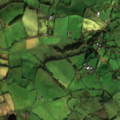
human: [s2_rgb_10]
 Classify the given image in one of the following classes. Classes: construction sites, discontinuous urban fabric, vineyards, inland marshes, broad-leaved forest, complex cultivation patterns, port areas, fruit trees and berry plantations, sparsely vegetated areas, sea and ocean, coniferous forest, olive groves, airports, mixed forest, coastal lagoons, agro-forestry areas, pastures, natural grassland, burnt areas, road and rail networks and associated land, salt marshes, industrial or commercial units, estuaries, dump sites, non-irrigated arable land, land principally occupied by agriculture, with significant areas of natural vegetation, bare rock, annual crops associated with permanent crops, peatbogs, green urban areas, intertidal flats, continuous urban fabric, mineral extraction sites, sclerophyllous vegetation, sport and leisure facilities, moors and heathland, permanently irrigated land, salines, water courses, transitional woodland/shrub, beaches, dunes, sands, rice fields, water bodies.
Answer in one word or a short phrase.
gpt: pastures